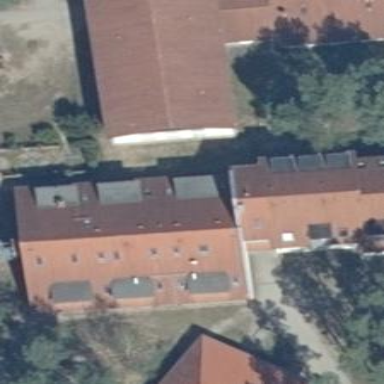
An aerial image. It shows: Gabled roof hotel with roof tiles.